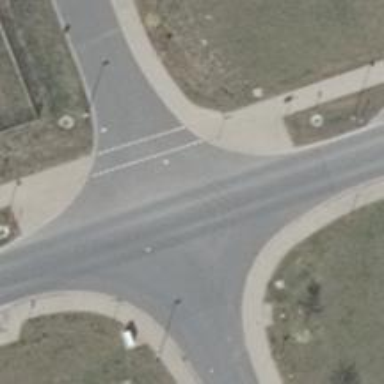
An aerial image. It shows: Unmarked road crossing.